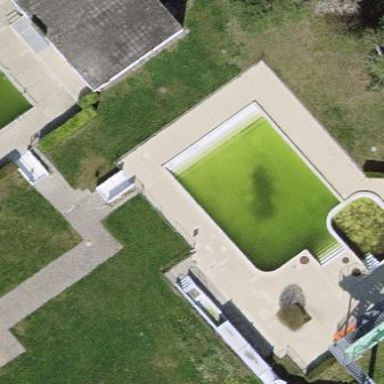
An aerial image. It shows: Swimming pool located in leisure land.